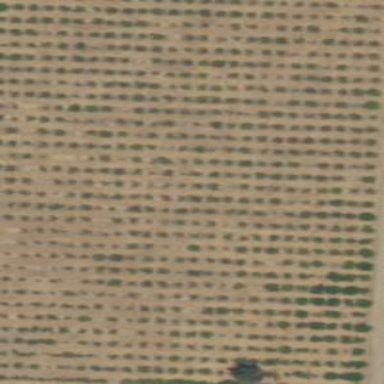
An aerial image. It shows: Orchard filled with pomegranate trees.